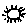
Label: sun